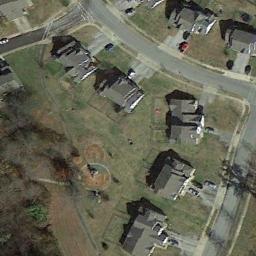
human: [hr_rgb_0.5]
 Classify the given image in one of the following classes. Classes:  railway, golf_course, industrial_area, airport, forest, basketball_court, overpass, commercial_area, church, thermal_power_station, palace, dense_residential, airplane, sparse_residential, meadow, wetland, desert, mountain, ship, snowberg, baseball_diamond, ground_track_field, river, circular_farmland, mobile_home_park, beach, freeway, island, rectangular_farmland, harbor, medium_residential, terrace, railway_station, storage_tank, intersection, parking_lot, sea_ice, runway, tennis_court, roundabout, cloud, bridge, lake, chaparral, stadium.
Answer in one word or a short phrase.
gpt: medium_residential